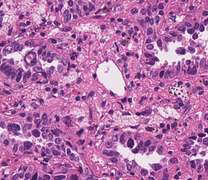
Tumor epithelial tissue: yes
Tumor-associated stroma tissue: yes
Normal tissue: no